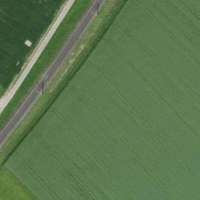
EUNIS habitat code: 25
Species observed at this site:
Medicago sativa